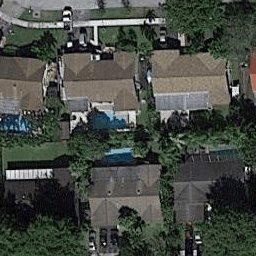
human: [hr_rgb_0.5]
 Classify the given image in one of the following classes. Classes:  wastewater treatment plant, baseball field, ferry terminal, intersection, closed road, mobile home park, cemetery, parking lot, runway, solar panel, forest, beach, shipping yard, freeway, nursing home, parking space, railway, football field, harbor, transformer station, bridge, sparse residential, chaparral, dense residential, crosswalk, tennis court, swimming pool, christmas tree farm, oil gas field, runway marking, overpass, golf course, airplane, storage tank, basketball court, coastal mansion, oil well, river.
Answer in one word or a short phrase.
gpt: dense residential